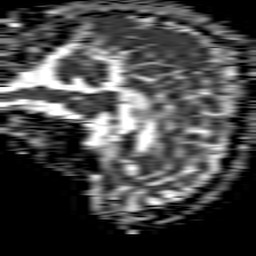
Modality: ADC
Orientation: sagittal
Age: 44
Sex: male
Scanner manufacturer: philips
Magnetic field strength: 1.5 T
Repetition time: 4.6 s
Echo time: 0.08437 s